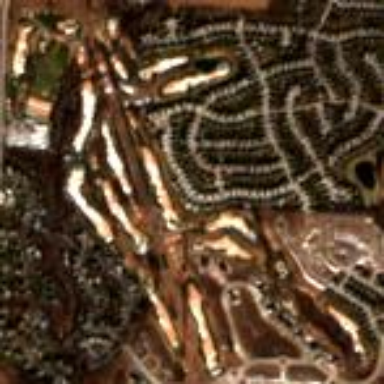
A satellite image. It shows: Golf course.